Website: macys
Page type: delivery-shipping
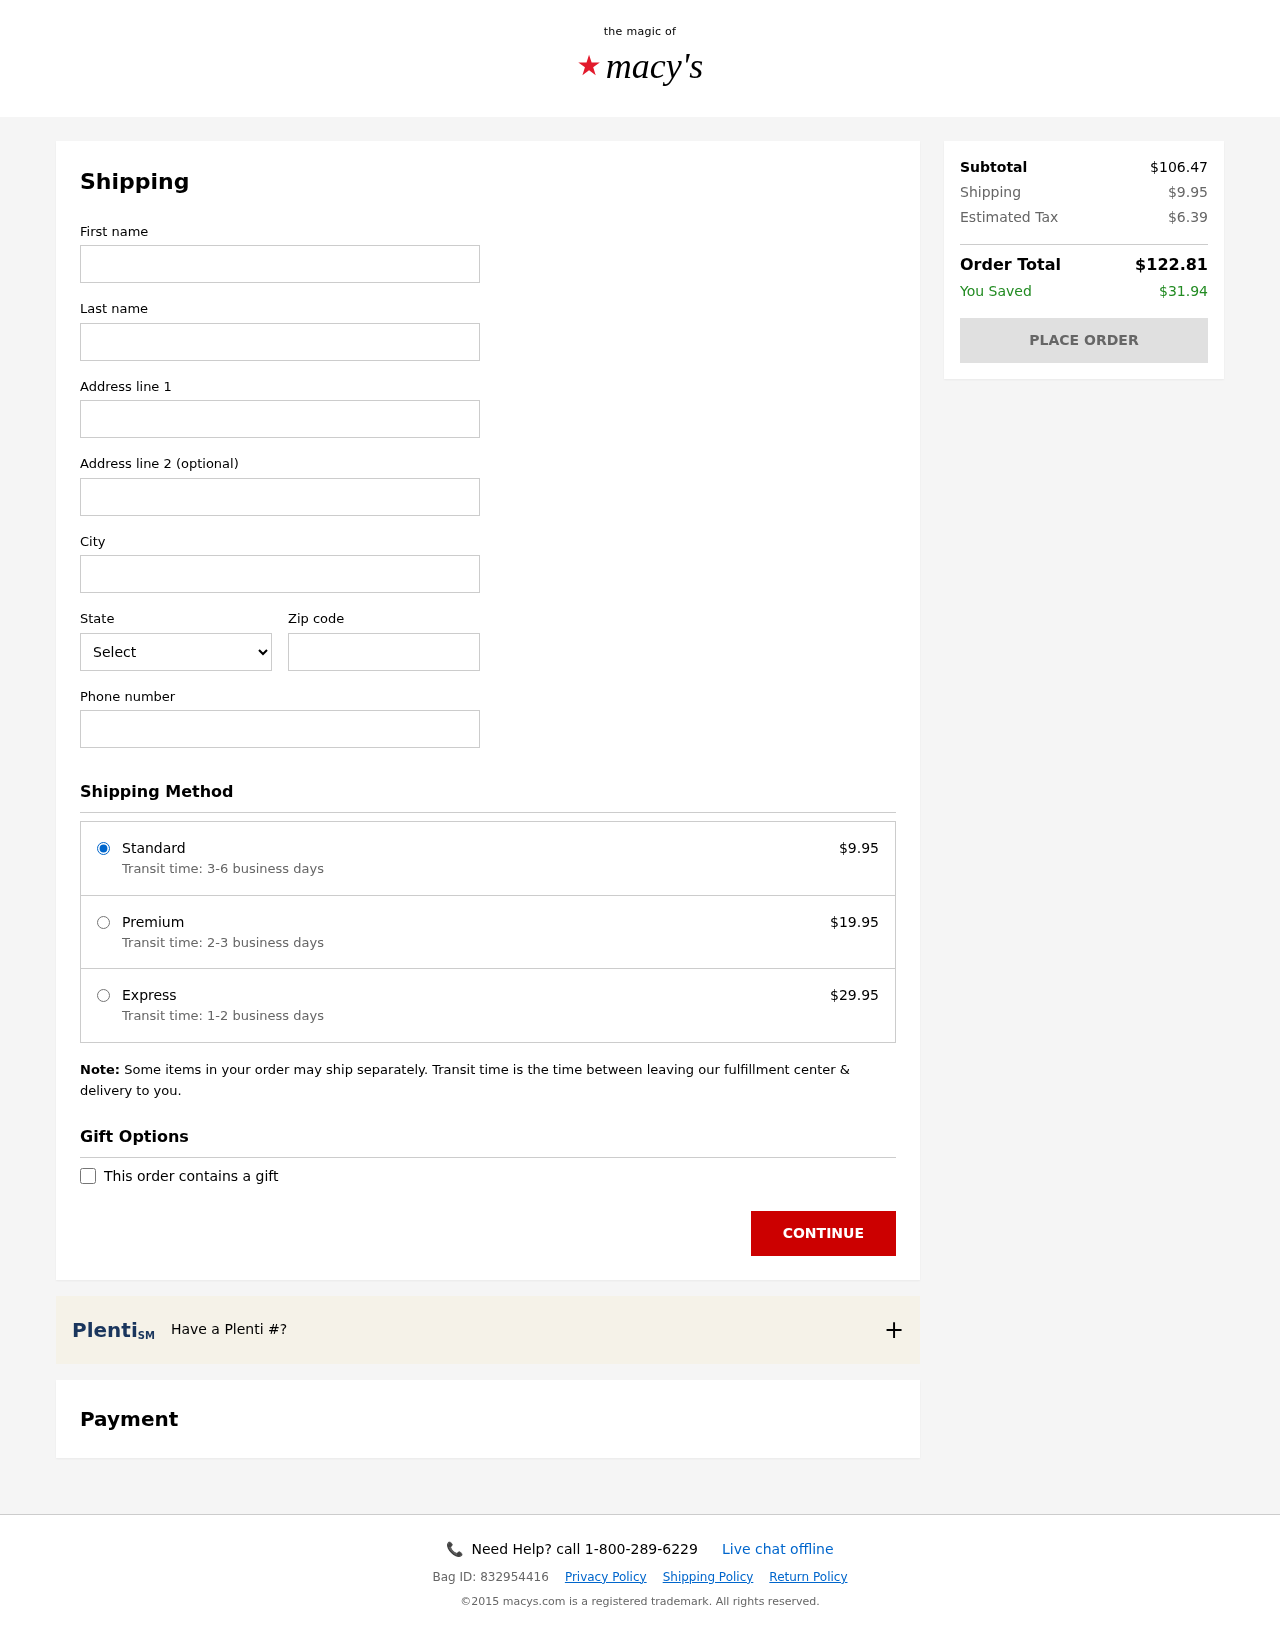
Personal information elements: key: PII_CITY
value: North Christineburgh
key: PII_FIRSTNAME
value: Gary
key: PII_LASTNAME
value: Cooper
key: PII_PHONE
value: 3274118930
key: PII_POSTCODE
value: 17948
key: PII_STATE_ABBR
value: NJ
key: PII_STREET
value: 3857 Dylan Cove Suite 682
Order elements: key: ORDER_SHIPPING_COST
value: $9.95
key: ORDER_SHIPPING_PREMIUM
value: $19.95
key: ORDER_SHIPPING_EXPRESS
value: $29.95
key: ORDER_SUBTOTAL
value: $106.47
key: ORDER_TAX
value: $6.39
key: ORDER_TOTAL
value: $122.81
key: ORDER_SAVINGS
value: $31.94